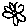
Label: flower